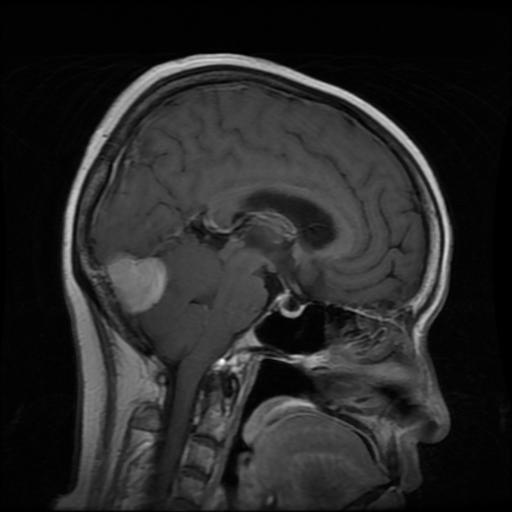
Label: meningioma